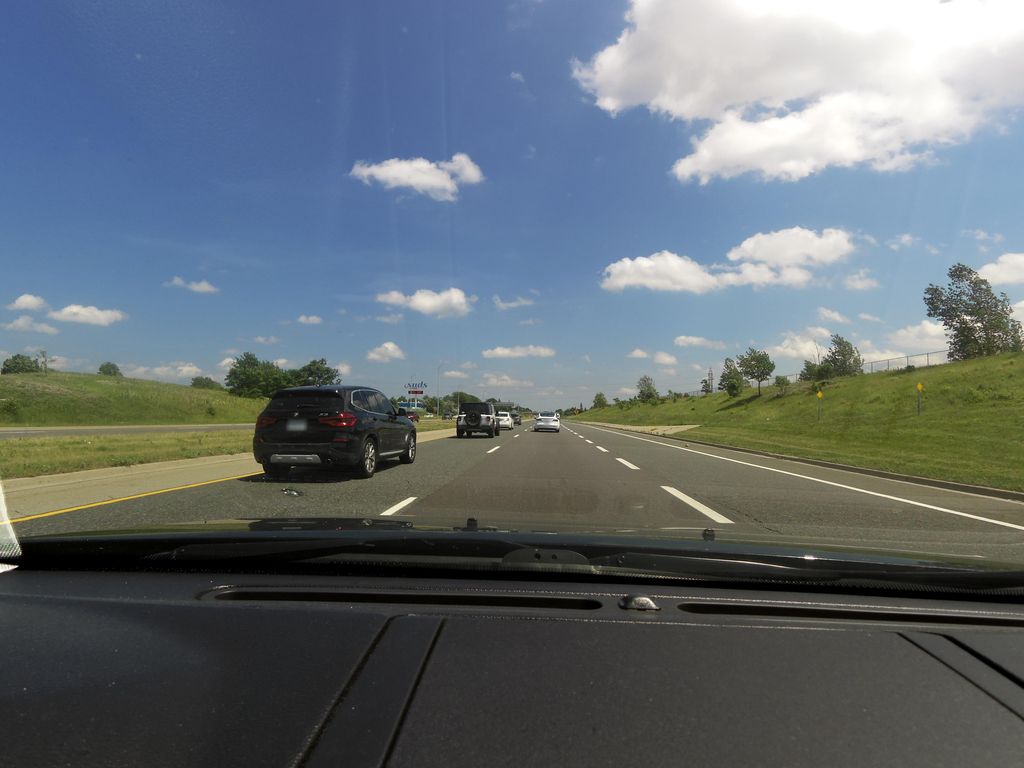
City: hamilton